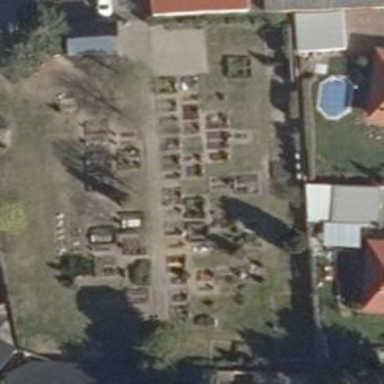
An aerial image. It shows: Cemetery.